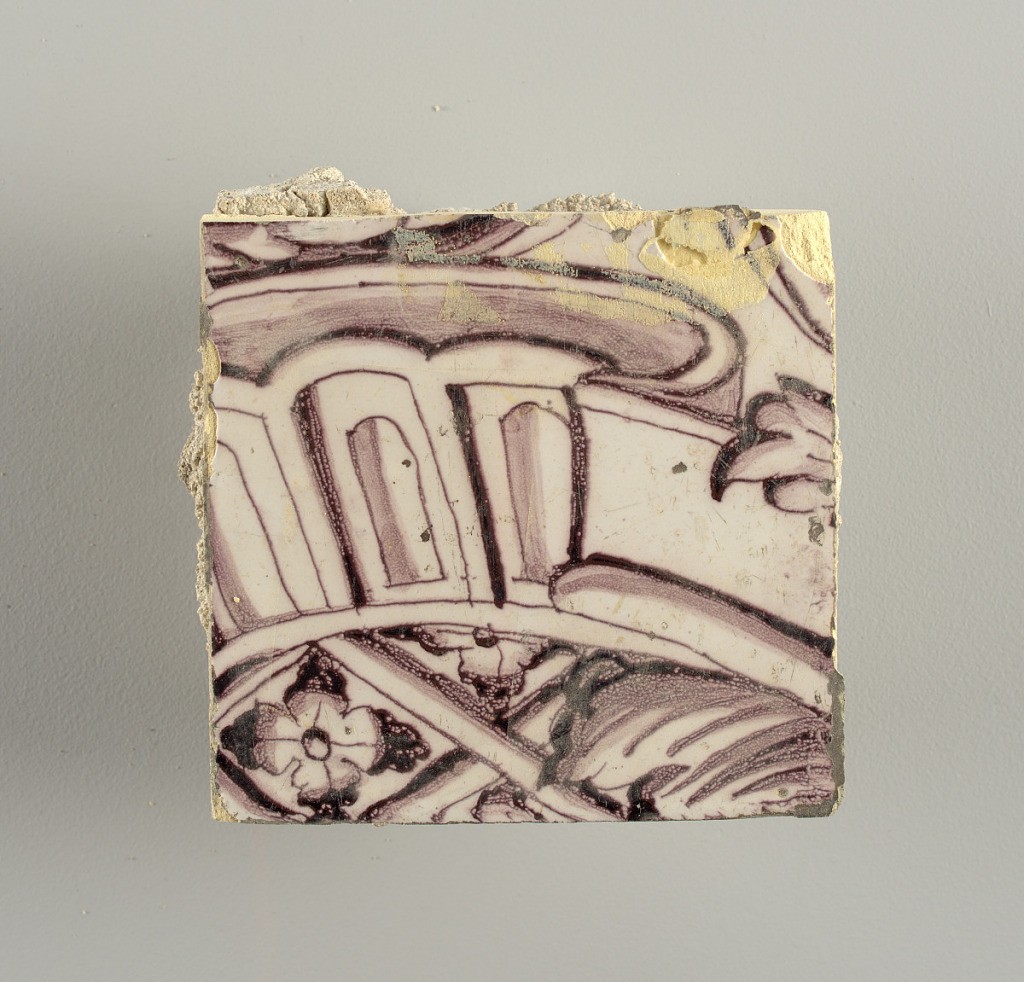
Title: Tile wall facing
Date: ca. 1725
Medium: Tin-glazed earthenware, underglaze
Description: Horizontal rectangle.  Thirty tiles wide and twenty-three tiles high with opening for fireplace eleven tiles wide and ten high.  Foliage arabesques disposed about three vertical axes from which are emphazised by urns at center and right, and at left by the figure of a standing woman carrying an infant on her arm and accompanied by two children.